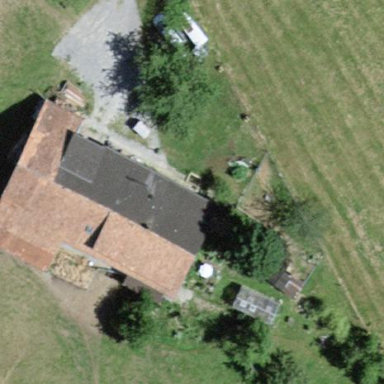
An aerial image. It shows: Farm building.